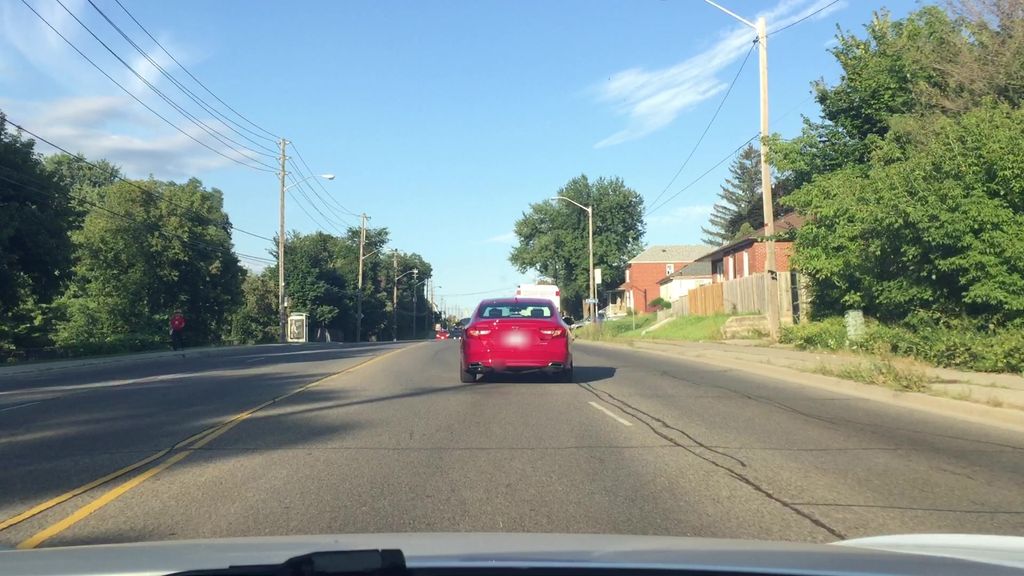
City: toronto